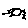
Label: sun